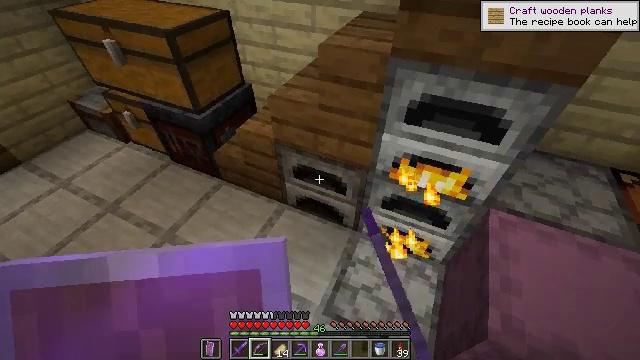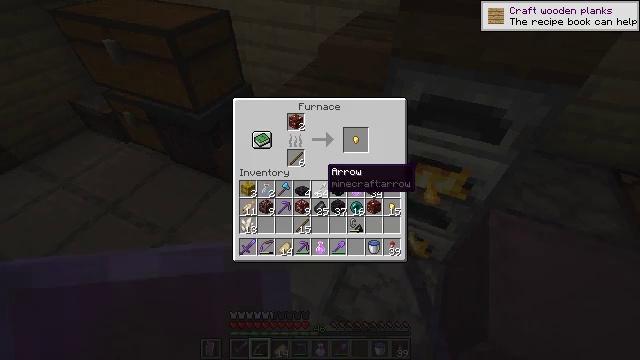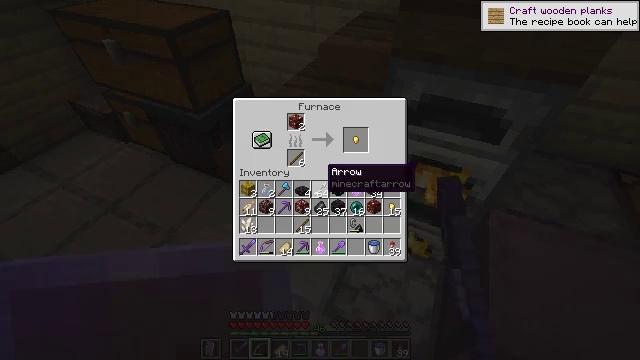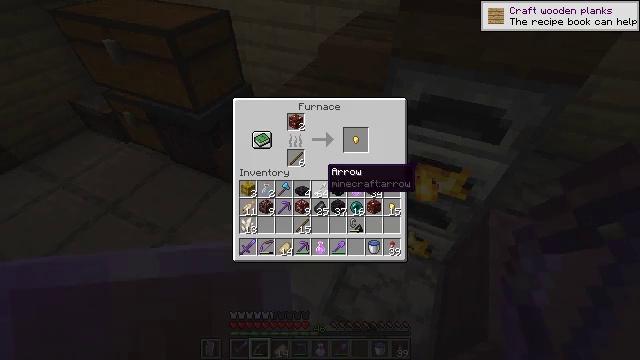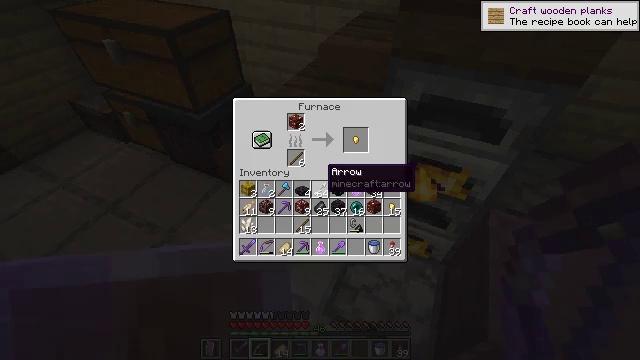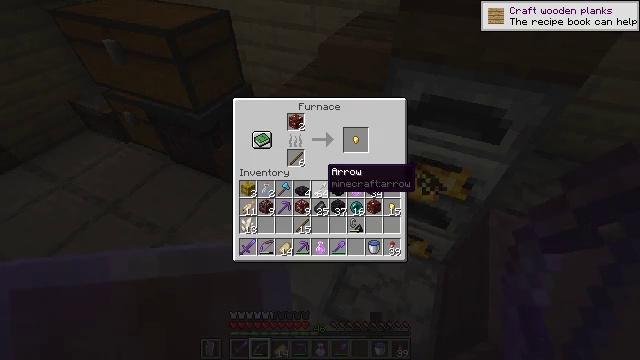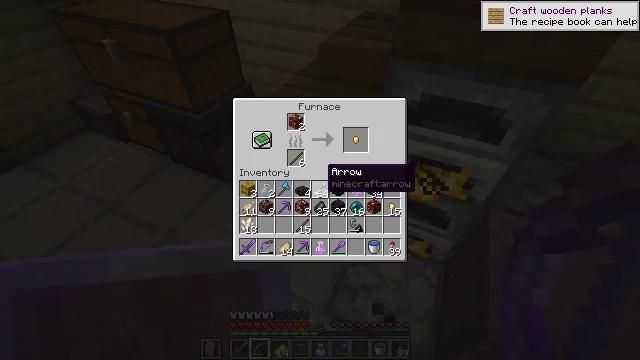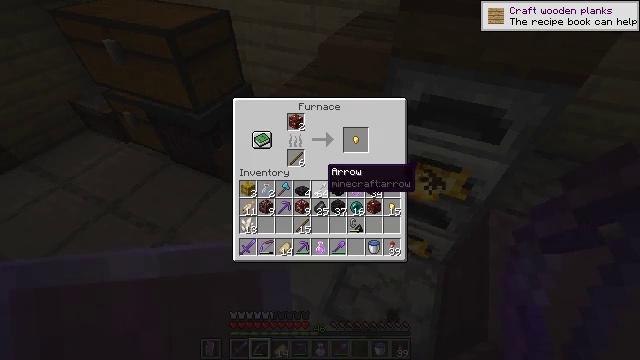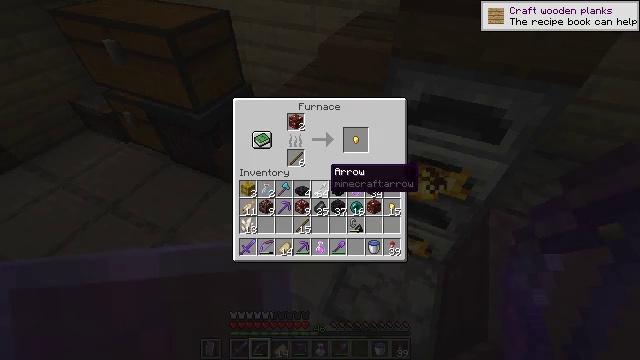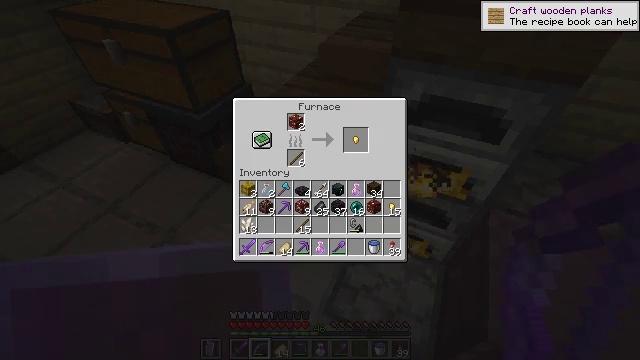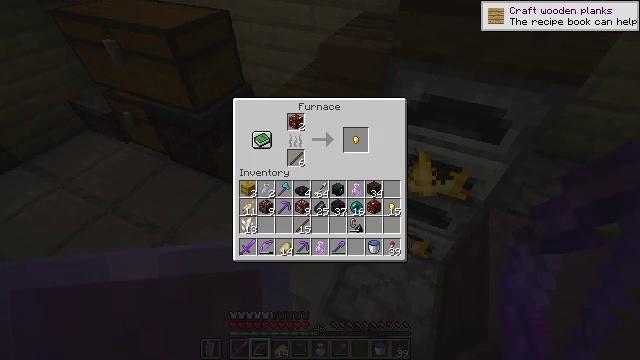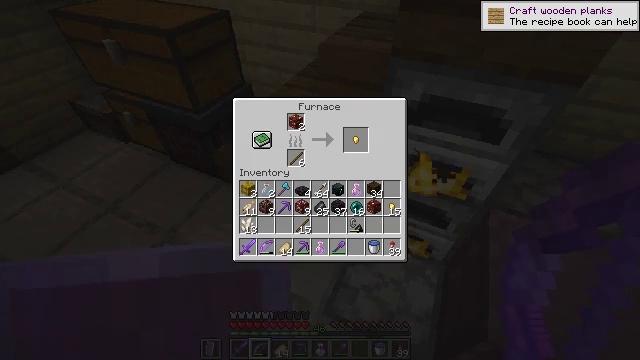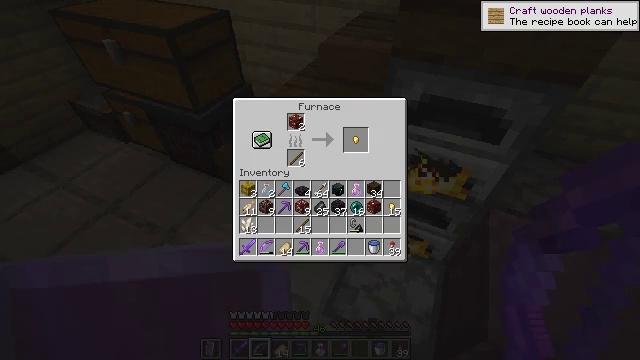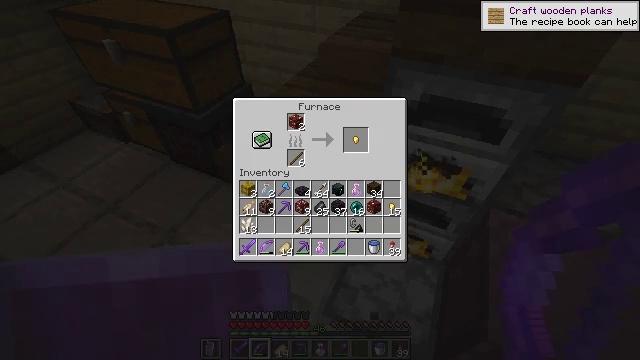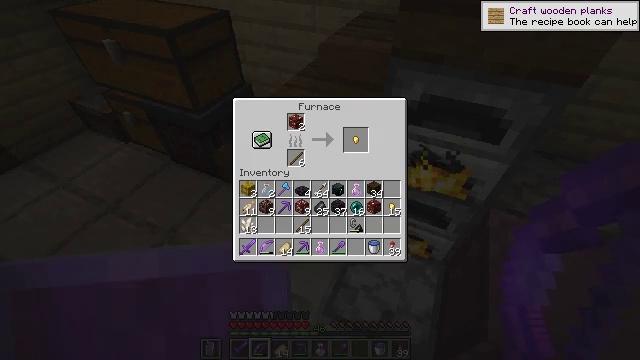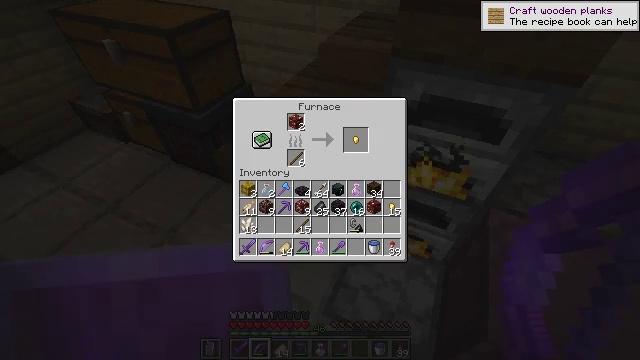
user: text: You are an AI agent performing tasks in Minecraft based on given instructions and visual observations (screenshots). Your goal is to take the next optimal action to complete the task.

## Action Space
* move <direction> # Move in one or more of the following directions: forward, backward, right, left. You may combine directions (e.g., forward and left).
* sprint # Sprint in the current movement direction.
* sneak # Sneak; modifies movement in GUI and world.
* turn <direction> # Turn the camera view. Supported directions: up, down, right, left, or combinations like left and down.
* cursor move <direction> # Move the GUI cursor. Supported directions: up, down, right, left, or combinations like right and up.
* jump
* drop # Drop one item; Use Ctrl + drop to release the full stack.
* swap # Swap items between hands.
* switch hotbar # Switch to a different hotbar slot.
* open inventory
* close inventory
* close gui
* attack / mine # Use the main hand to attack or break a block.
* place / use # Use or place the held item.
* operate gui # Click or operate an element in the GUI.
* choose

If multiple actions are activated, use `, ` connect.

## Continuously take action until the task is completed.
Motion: motion action
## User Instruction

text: craft item air
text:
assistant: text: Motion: no_op
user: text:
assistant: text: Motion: no_op
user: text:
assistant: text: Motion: no_op
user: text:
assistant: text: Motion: no_op
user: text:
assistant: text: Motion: no_op
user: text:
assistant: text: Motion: no_op
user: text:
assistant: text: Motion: no_op
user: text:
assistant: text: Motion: no_op
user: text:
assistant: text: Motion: turn right
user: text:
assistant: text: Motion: turn right
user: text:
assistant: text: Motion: turn right
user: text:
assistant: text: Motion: turn right
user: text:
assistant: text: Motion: no_op
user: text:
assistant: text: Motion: no_op
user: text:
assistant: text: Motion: no_op
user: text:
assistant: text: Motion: turn left and up
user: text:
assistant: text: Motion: turn left and up
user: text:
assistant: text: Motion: no_op
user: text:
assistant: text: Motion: no_op
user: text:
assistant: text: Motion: sneak
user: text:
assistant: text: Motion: sneak
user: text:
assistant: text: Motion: sneak
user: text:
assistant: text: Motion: sneak
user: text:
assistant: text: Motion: sneak
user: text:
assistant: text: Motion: sneak
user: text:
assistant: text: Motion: sneak
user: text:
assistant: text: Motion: no_op
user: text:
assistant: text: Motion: no_op
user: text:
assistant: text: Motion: no_op
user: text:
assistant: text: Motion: no_op